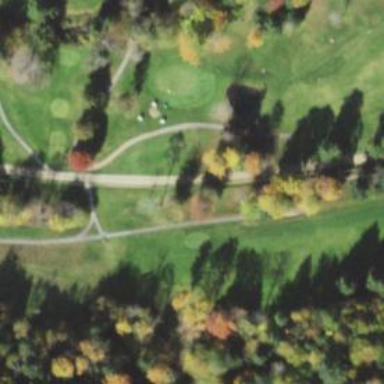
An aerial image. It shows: Path used for both walking and golf.